Field crop: maize
Growth stage: 2
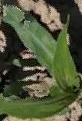
Species: maize